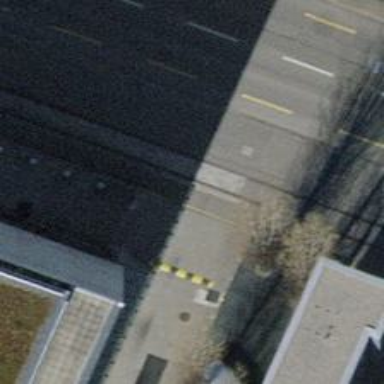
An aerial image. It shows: Unmarked crossing with traffic calming table.